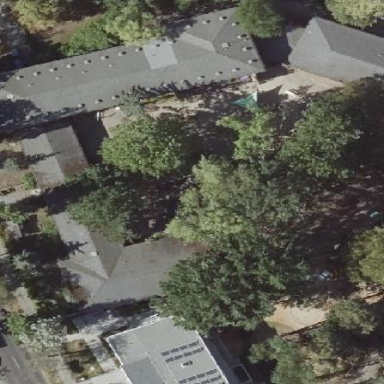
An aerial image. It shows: Kindergarten.